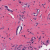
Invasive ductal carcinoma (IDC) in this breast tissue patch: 0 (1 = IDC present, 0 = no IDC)